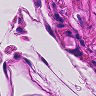
Metastatic tissue present: no